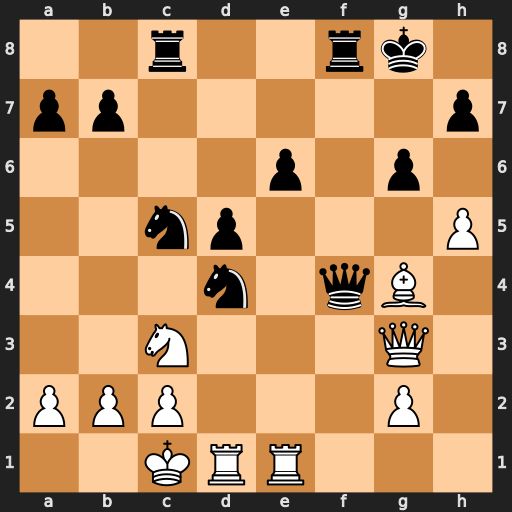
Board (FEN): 2r2rk1/pp5p/4p1p1/2np3P/3n1qB1/2N3Q1/PPP3P1/2KRR3
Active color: w
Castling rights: -
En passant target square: -
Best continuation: Qxf4 Rxf4 Nxd5 Nd3+ Rxd3